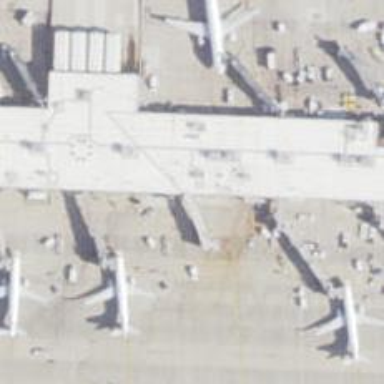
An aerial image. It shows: Airport gate.